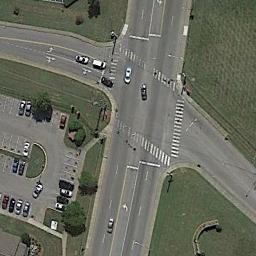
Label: intersection